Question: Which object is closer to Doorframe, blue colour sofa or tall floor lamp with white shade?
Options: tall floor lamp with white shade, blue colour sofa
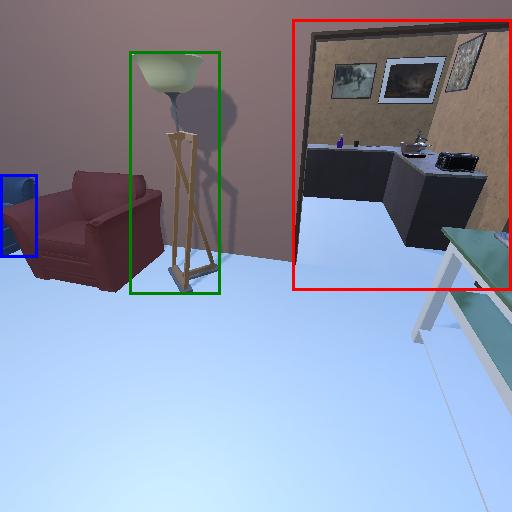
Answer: tall floor lamp with white shade